【题型】解答题　【知识点】平面几何　【难度】medium
（2025 $\cdot$ 上海金山 $\cdot$ 一模）已知：如图，点 $E$ 是平行四边形 $ABCD$ 的对角线 $BD$ 上的一点，射线 $AE$ 与 $DC$ 交于点 $F$，与 $BC$ 的延长线交于点 $H$.

(1) 求证：$AE^2 = EF \cdot EH$；

(2) 连接 $DH$，若 $DH = AB$，$AD^2 = AE \cdot AH$，求证：四边形 $ABCD$ 是菱形.
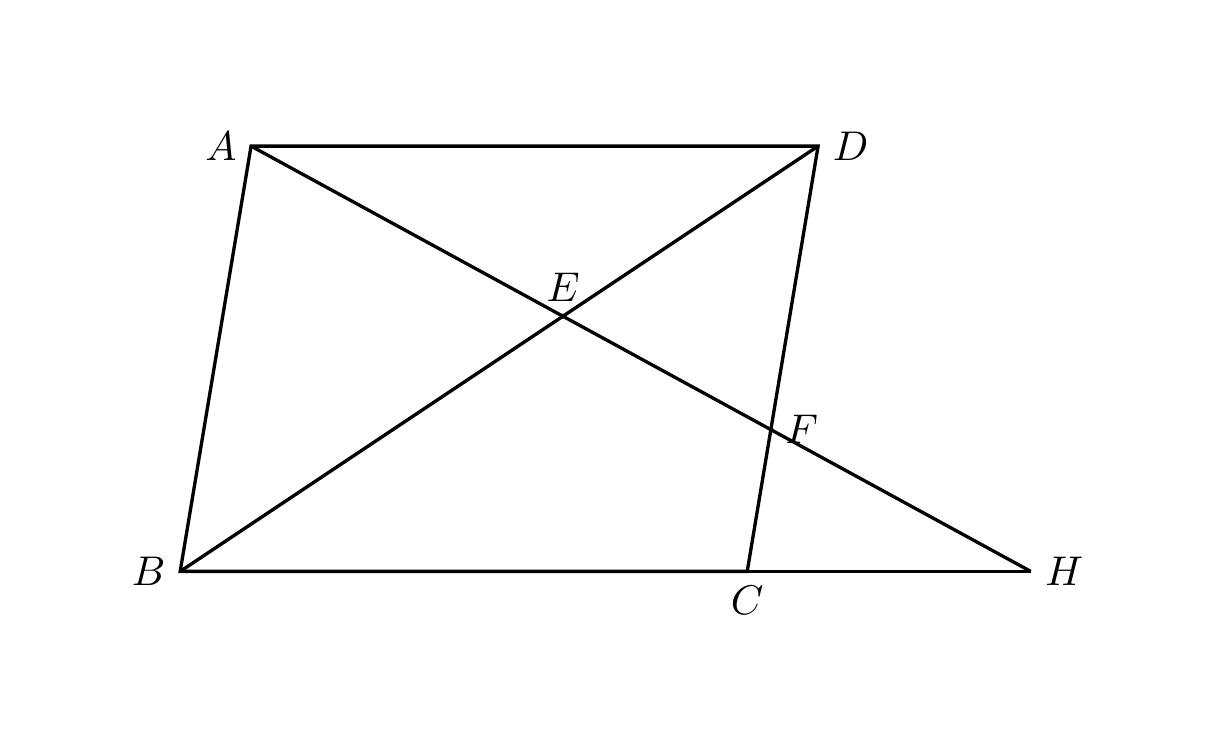
【解答】

【答案】(1) 见解析

(2) 见解析

【知识点】等边对等角、利用平行四边形的性质证明、证明四边形是菱形、相似三角形的判定与性质综合

【分析】（1）可得 $\triangle AED \sim \triangle HEB$, $\triangle AEB \sim \triangle FED$, 则 $\dfrac{AE}{EH} = \dfrac{DE}{EB}$, $\dfrac{EF}{AE} = \dfrac{DE}{EB}$, 即可证明；

（2）先证明 $\triangle ADE \sim \triangle AHD$, 再证明 $\triangle ABE \sim \triangle AHB$, 再根据相似三角形的性质以及平行四边形的性质求证.

【详解】（1）证明：$\because$ 平行四边形 $ABCD$

$\therefore AD // BC, AB // DC$,

$\therefore \triangle AED \sim \triangle HEB, \triangle AEB \sim \triangle FED$,

$\therefore \dfrac{AE}{EH} = \dfrac{DE}{EB}, \dfrac{EF}{AE} = \dfrac{DE}{EB}$

$\therefore \dfrac{AE}{EH} = \dfrac{EF}{AE}$

$\therefore AE^2 = EF \cdot EH$;

（2）证明：如图，连接 $DH$,

$\because AD^2 = AE \cdot AH$,

$\therefore \dfrac{AD}{AE} = \dfrac{AH}{AD}$, 又 $\because \angle DAE = \angle DAH$,

$\therefore \triangle ADE \sim \triangle AHD$,

$\therefore \angle ADE = \angle AHD$,

$\because AD // BC, AB // DC$,

$\therefore \angle ADE = \angle DBC, \angle ABC = \angle DCH$,

$\therefore \angle AHD = \angle DBC$,

$\because$ 平行四边形 $ABCD$,

$\therefore AB = DC$,

$\because DH = AB$,

$\therefore DC = DH$,

$\therefore \angle DHC = \angle DCH$,

$\therefore \angle DHC = \angle ABC$,

$\therefore \angle ABE = \angle AHB$, 又 $\because \angle BAE = \angle BAH$,

$\therefore \triangle ABE \sim \triangle AHB$,

$\therefore \dfrac{AB}{AH} = \dfrac{AE}{AB}$ 即 $AB^2 = AE \cdot AH$,

$\therefore AB = AD$,

$\because$ 平行四边形 $ABCD$,

$\therefore$ 四边形 $ABCD$ 是菱形.

【点睛】本题考查了平行四边形的性质，相似三角形的判定与性质，等腰三角形的性质，菱形的判定，熟练掌握知识点是解题的关键.
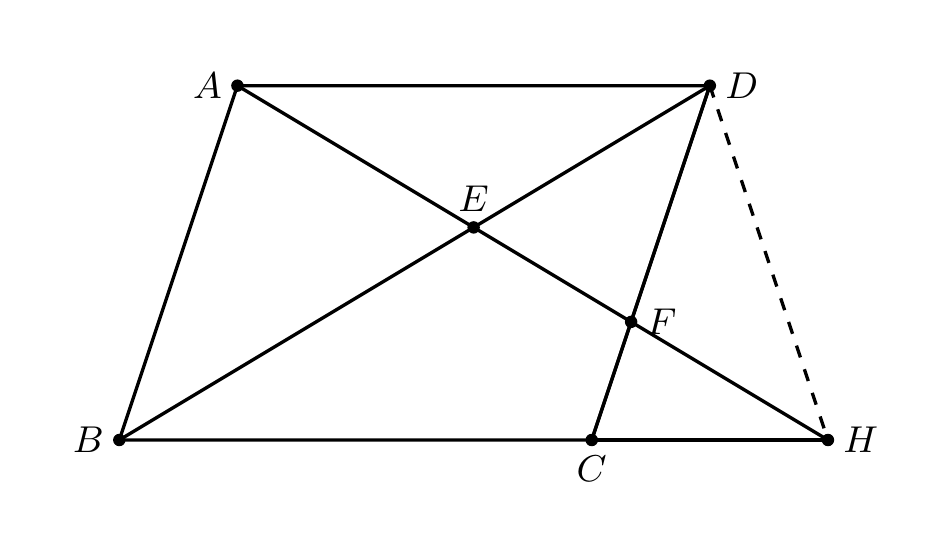